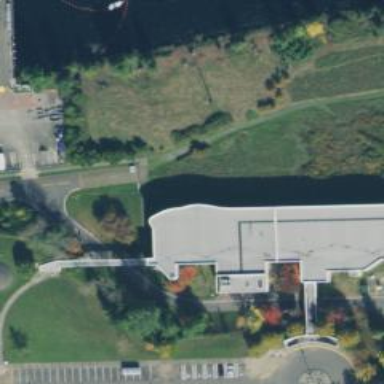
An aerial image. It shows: Government office.